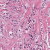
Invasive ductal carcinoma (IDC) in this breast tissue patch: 1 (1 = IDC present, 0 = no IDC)